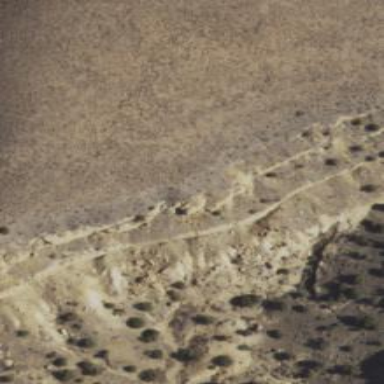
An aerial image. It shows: Natural cliff.